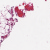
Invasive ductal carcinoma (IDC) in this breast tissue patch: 0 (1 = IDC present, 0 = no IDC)